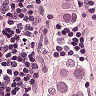
Metastatic tissue present: yes